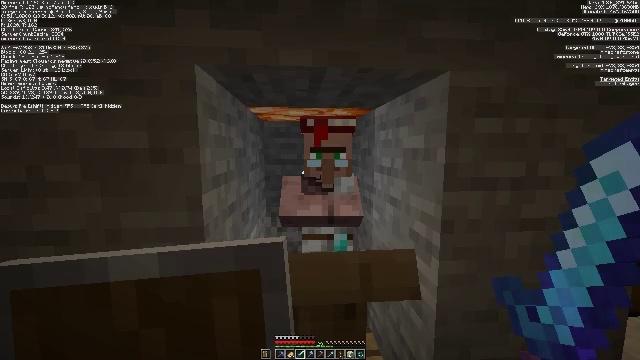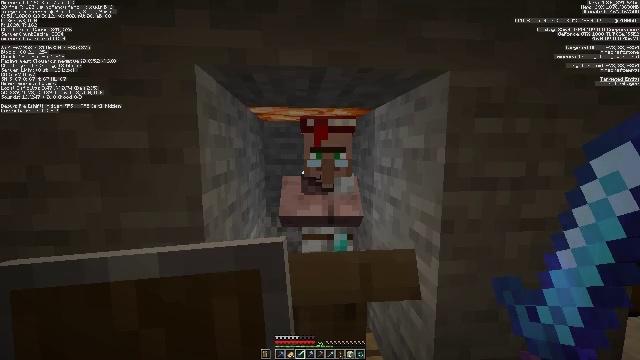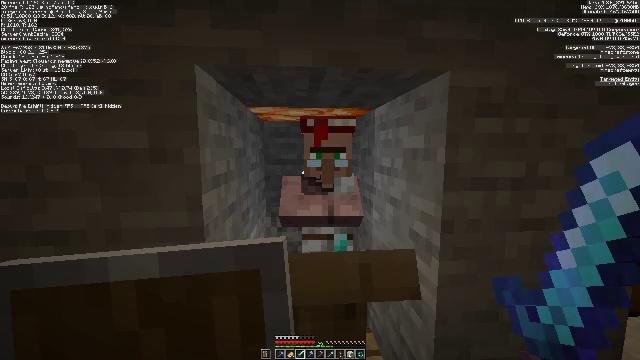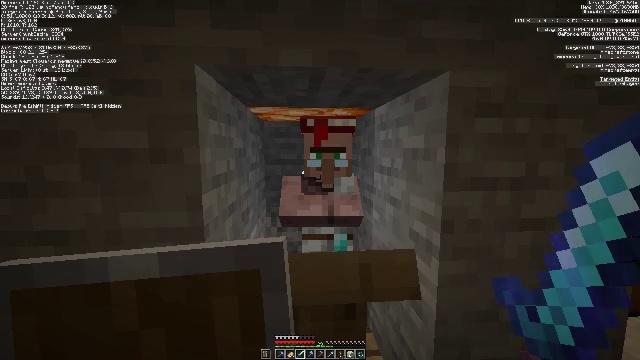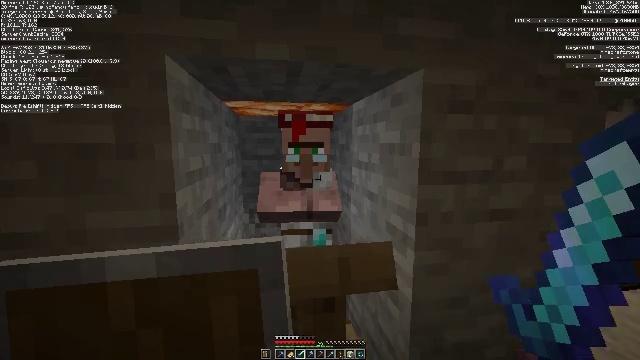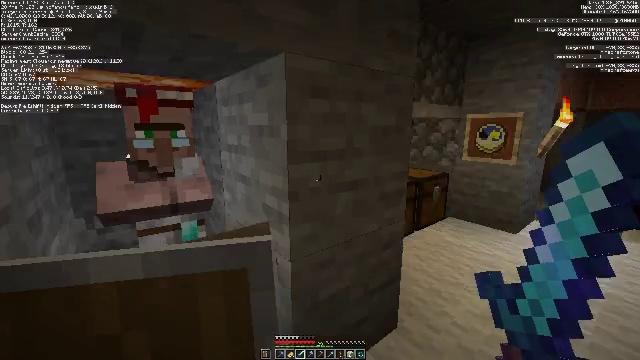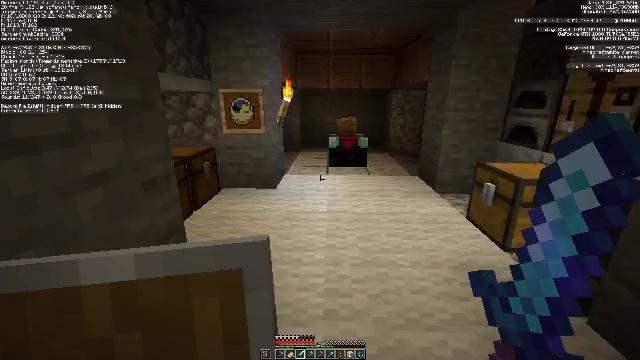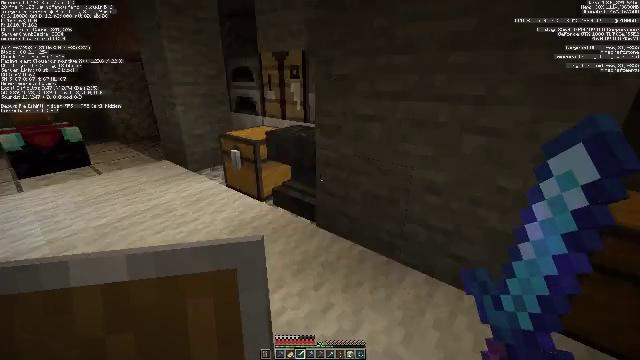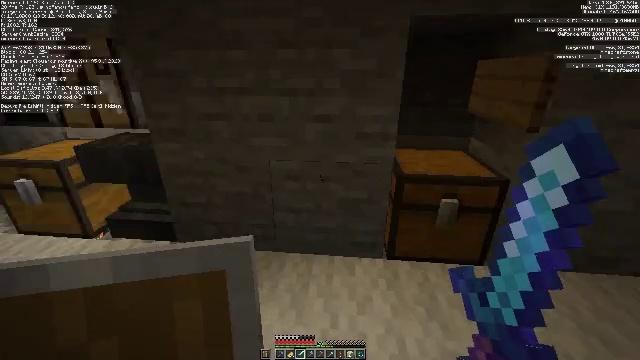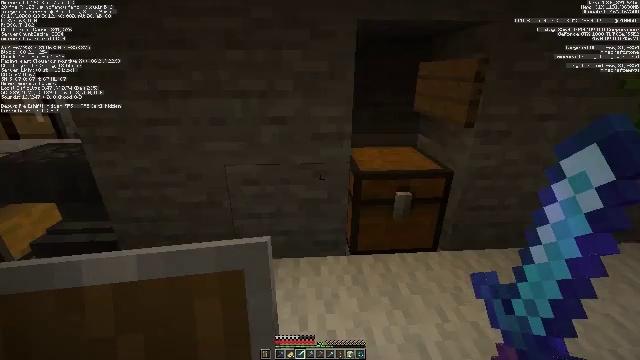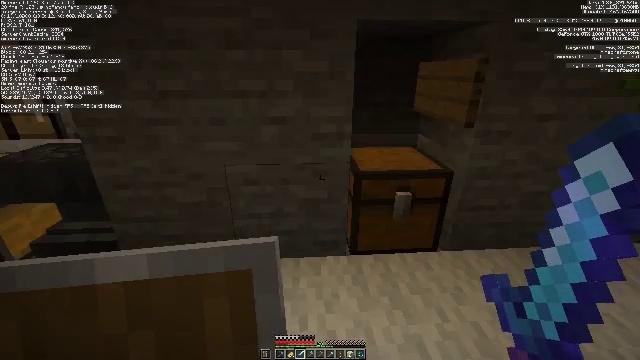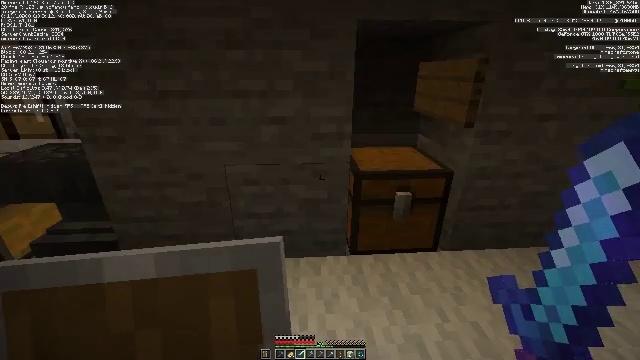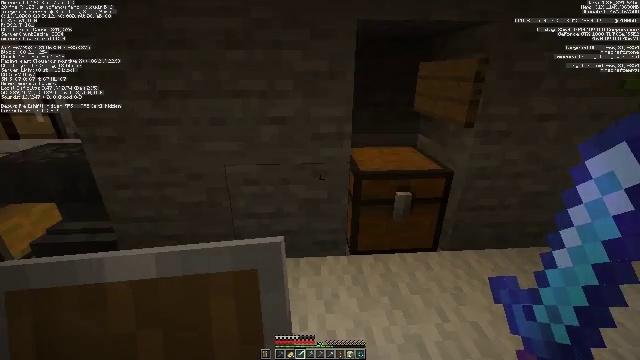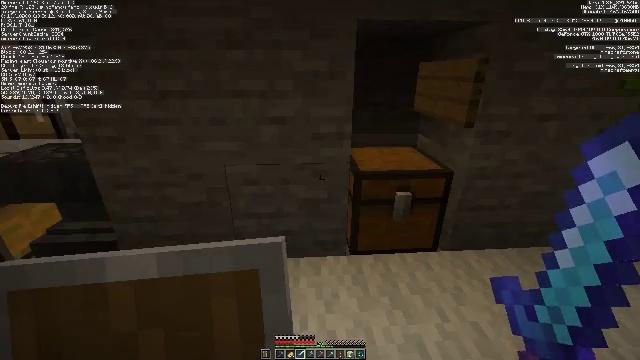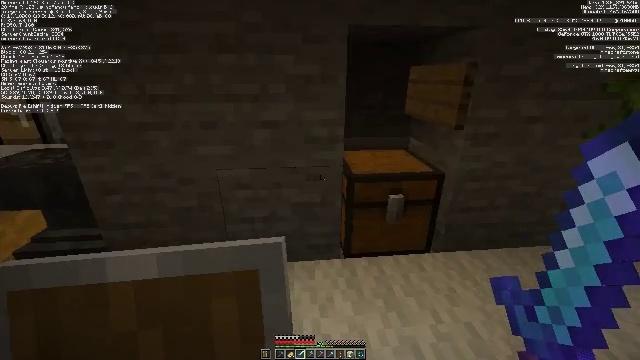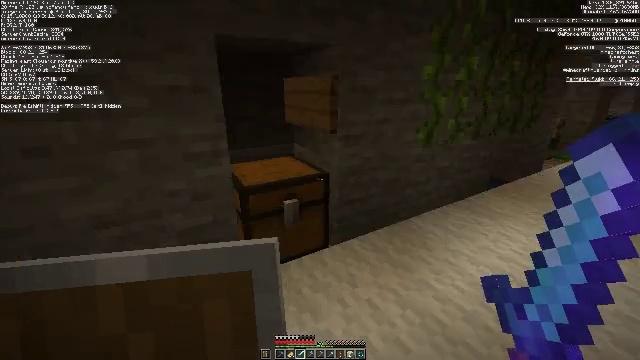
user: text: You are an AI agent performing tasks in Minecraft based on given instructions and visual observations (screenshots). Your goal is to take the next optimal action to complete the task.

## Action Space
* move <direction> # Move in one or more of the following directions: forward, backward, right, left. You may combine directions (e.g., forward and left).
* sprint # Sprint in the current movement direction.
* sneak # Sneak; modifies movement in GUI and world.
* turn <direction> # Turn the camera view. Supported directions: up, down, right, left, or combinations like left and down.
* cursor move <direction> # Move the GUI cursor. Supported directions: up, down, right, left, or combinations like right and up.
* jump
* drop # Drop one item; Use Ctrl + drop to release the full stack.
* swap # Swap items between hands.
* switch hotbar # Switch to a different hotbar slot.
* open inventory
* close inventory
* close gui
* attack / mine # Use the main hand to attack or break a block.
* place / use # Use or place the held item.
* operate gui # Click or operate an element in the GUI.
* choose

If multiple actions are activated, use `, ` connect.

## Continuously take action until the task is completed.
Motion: motion action
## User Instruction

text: craft item air
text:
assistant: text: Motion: close inventory
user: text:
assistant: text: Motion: no_op
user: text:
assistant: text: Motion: no_op
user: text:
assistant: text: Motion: turn right and down
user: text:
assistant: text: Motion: turn right and down
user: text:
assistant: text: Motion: turn right and down
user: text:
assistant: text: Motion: turn right and down
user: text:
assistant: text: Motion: turn right
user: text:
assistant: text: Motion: turn right
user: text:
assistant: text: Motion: no_op
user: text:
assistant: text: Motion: no_op
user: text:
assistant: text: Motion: no_op
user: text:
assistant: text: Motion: no_op
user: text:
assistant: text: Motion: turn right
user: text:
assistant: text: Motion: turn right and up
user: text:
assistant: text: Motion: move forward, turn right and up
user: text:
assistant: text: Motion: move forward, turn right and up
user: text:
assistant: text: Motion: move forward, sprint, turn right
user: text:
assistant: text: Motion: move forward, sprint
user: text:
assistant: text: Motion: move forward, sprint
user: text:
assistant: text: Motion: move forward
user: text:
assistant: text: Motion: move forward
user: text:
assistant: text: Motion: move forward
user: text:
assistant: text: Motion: move forward
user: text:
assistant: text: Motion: move forward
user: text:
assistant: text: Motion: move forward
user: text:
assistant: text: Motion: move forward
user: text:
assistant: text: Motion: move forward
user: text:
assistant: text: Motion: move forward
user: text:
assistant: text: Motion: move forward